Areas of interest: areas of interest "China Ancient Animal Museum"
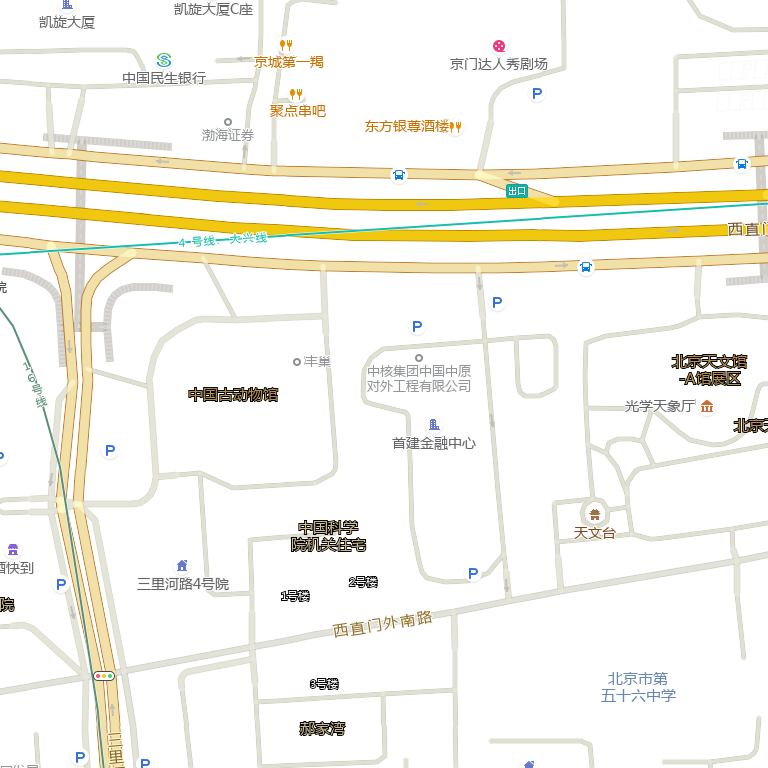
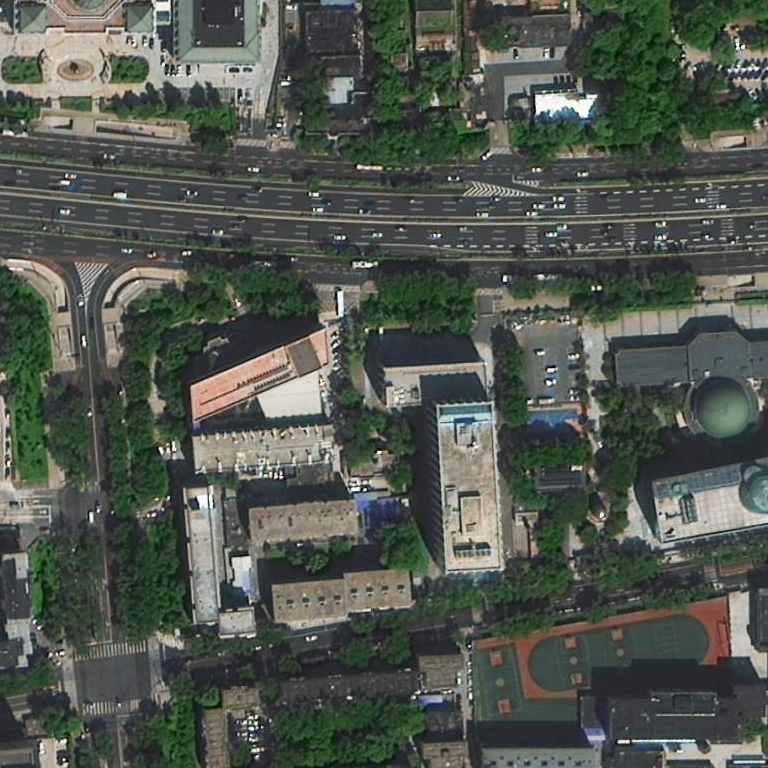